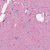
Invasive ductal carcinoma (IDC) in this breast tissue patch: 1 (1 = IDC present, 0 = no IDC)